Question: What is the measurement shown in the image?
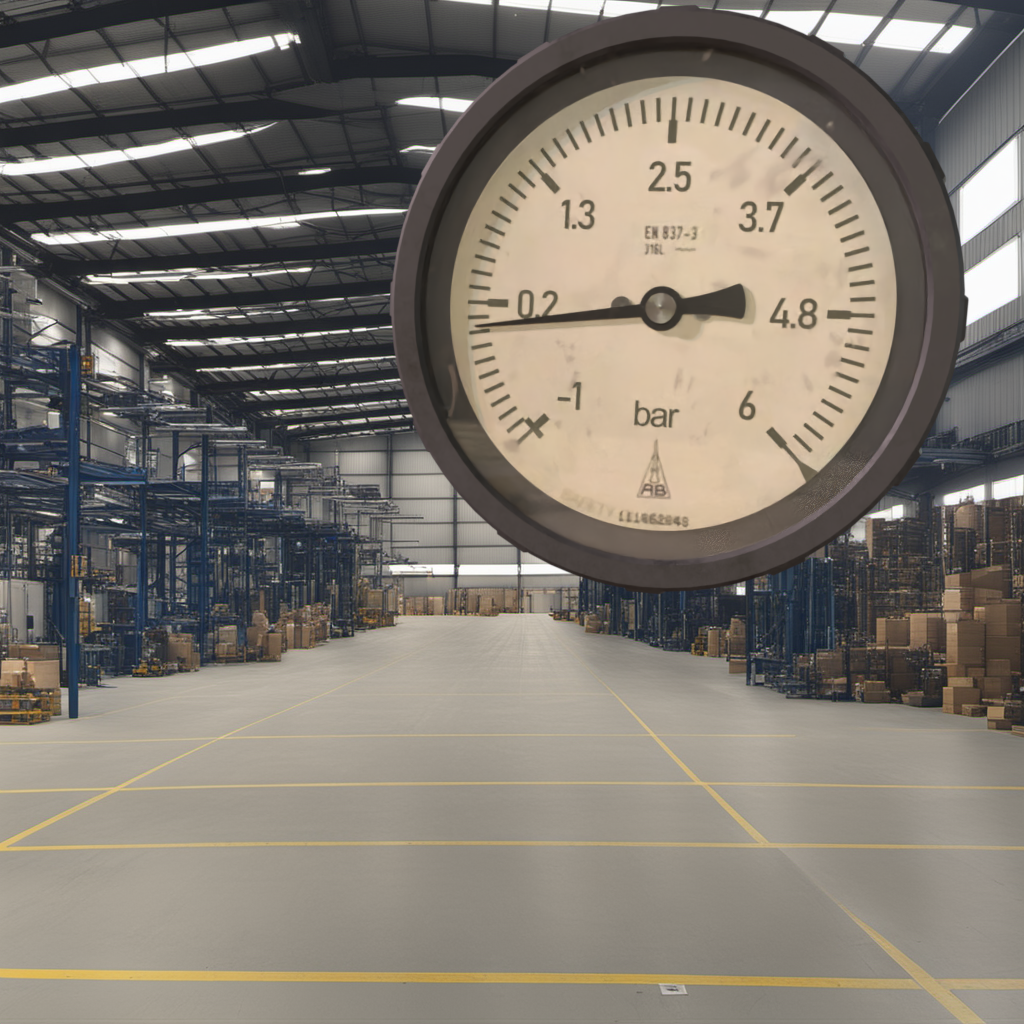
Answer: The result is -0.03
Question: What is the value range of this measurement?
Answer: The range is from -1 to 6
Question: What is the minimum and maximum value range of the measurement in the image?
Answer: The minimum value is -1 and the maximum value is 6